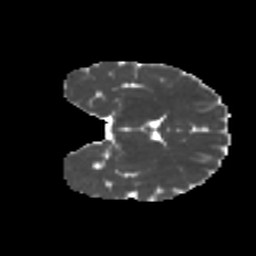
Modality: MD
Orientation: coronal
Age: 23
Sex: female
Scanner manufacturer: ge
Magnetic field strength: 3 T
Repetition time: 7.8 s
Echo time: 0.0606 s